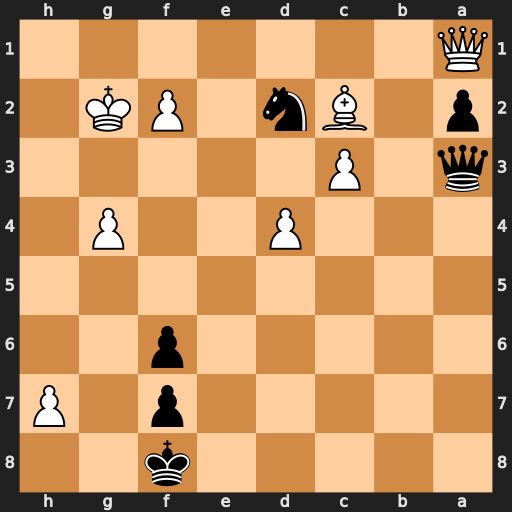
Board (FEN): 5k2/5p1P/5p2/8/3P2P1/q1P5/p1Bn1PK1/Q7
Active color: b
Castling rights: -
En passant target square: -
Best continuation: Qa8+ Kg1 Kg7